Question: '''
import numpy as np
A=np.zeros((100, 100))
[(A[i][i+1]=(-10), A[i+1][i+1]=16, A[i+2][i+1]=(-10)) for i in range(0, 98, 1)]
'''
'''
[(A[i][i+1]=(-10), A[i+1][i+1]=16, A[i+2][i+1]=(-10)) for i in range(0, 98, 1)]
^
SyntaxError: invalid syntax
'''

M matrix is A(100x100 matrix) and, where -k = -10, d-k=6
how can i matrix 100x100 zero matrix into M matrix(Enter image up there) using an iteration?
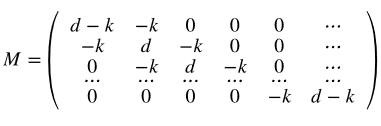
Answer: Use a loop for the general pattern, then manual set the corners
'''
size = 10
d, k = 16, 10
A = np.zeros((size, size))
for i in range(1, size):
A[i, i - 1] = -k
A[i, i] = d
A[i - 1, i] = -k
A[0, 0], A[size - 1, size - 1] = d - k, d - k
'''
Result for 'size, d, k = 10,16,10'
'''
[[ 6. -10. 0. 0. 0. 0. 0. 0. 0. 0.]
[-10. 16. -10. 0. 0. 0. 0. 0. 0. 0.]
[ 0. -10. 16. -10. 0. 0. 0. 0. 0. 0.]
[ 0. 0. -10. 16. -10. 0. 0. 0. 0. 0.]
[ 0. 0. 0. -10. 16. -10. 0. 0. 0. 0.]
[ 0. 0. 0. 0. -10. 16. -10. 0. 0. 0.]
[ 0. 0. 0. 0. 0. -10. 16. -10. 0. 0.]
[ 0. 0. 0. 0. 0. 0. -10. 16. -10. 0.]
[ 0. 0. 0. 0. 0. 0. 0. -10. 16. -10.]
[ 0. 0. 0. 0. 0. 0. 0. 0. -10. 6.]]
'''